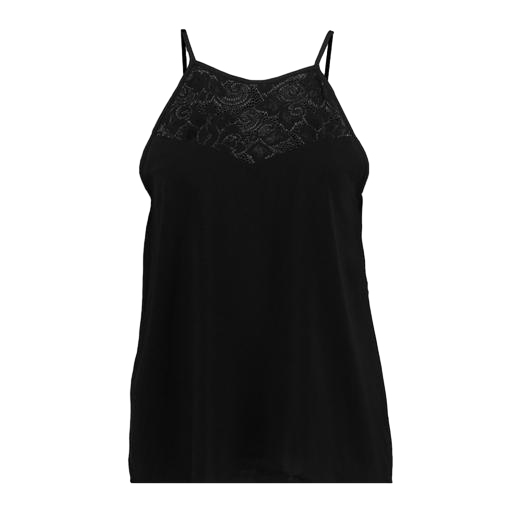
black curve cami rib lace, black dentelle lace-detail camisole, black women's fluid cami, white background